Aerial crown-view tile of a tropical tree (Barro Colorado Island, Panama), acquired 20240918:
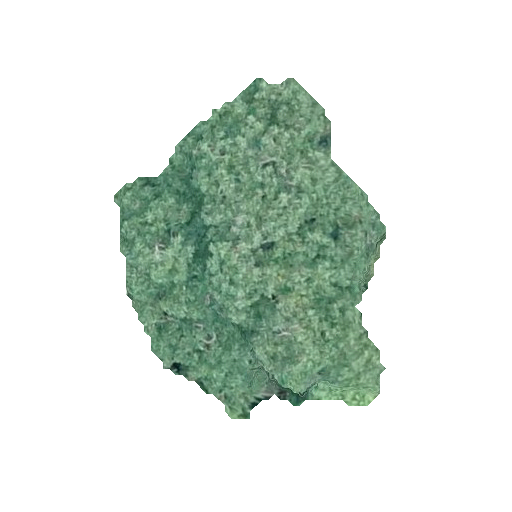
Species: Astronium graveolens
GBIF accepted scientific name: Astronium graveolens
Crown area: 99.633 m²